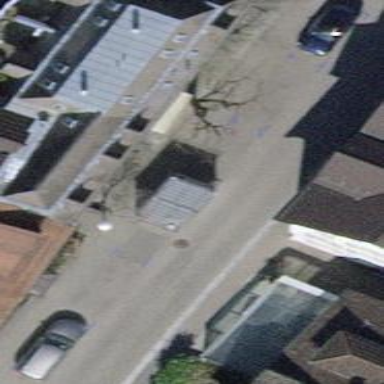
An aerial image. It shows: Parking area with asphalt surface.